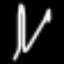
Label: fork